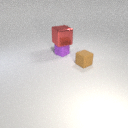
small brown rubber cube in front of small purple rubber cube